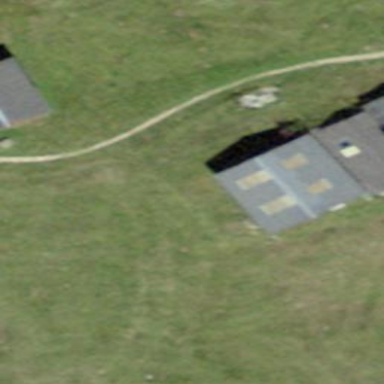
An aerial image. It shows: Hut.